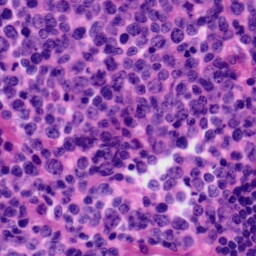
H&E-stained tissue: Tonsil